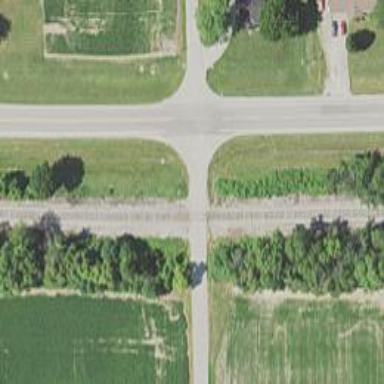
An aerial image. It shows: Level crossing along the railway.